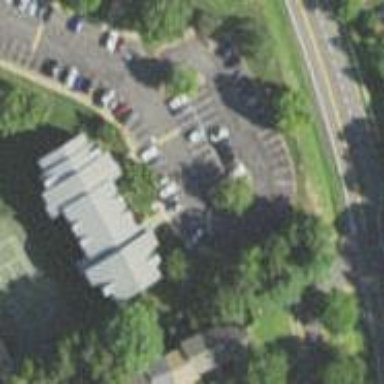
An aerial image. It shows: Parking space is available.